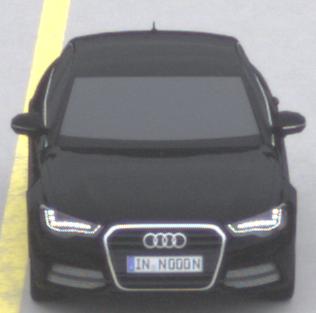
Make: Audi
Model: A6 2.0 TFSI
Detailed model: A6 (C7) Limousine
Model produced from: 2011/10
Model produced until: 2014/09
Doors: 4
Color: black
Road condition: dry road
Daytime: midday
Contrast: low contrast